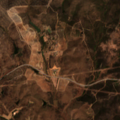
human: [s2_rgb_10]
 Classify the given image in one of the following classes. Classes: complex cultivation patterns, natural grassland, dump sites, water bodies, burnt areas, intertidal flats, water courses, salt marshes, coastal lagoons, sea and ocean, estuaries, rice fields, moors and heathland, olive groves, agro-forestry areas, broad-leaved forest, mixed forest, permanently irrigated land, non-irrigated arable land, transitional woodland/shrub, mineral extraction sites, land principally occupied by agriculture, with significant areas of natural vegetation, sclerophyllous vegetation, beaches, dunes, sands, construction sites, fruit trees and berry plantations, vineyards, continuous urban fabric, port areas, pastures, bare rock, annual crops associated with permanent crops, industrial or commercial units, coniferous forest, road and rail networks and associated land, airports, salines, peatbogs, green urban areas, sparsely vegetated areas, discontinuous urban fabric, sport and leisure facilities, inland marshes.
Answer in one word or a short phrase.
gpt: land principally occupied by agriculture, with significant areas of natural vegetation, sclerophyllous vegetation, transitional woodland/shrub